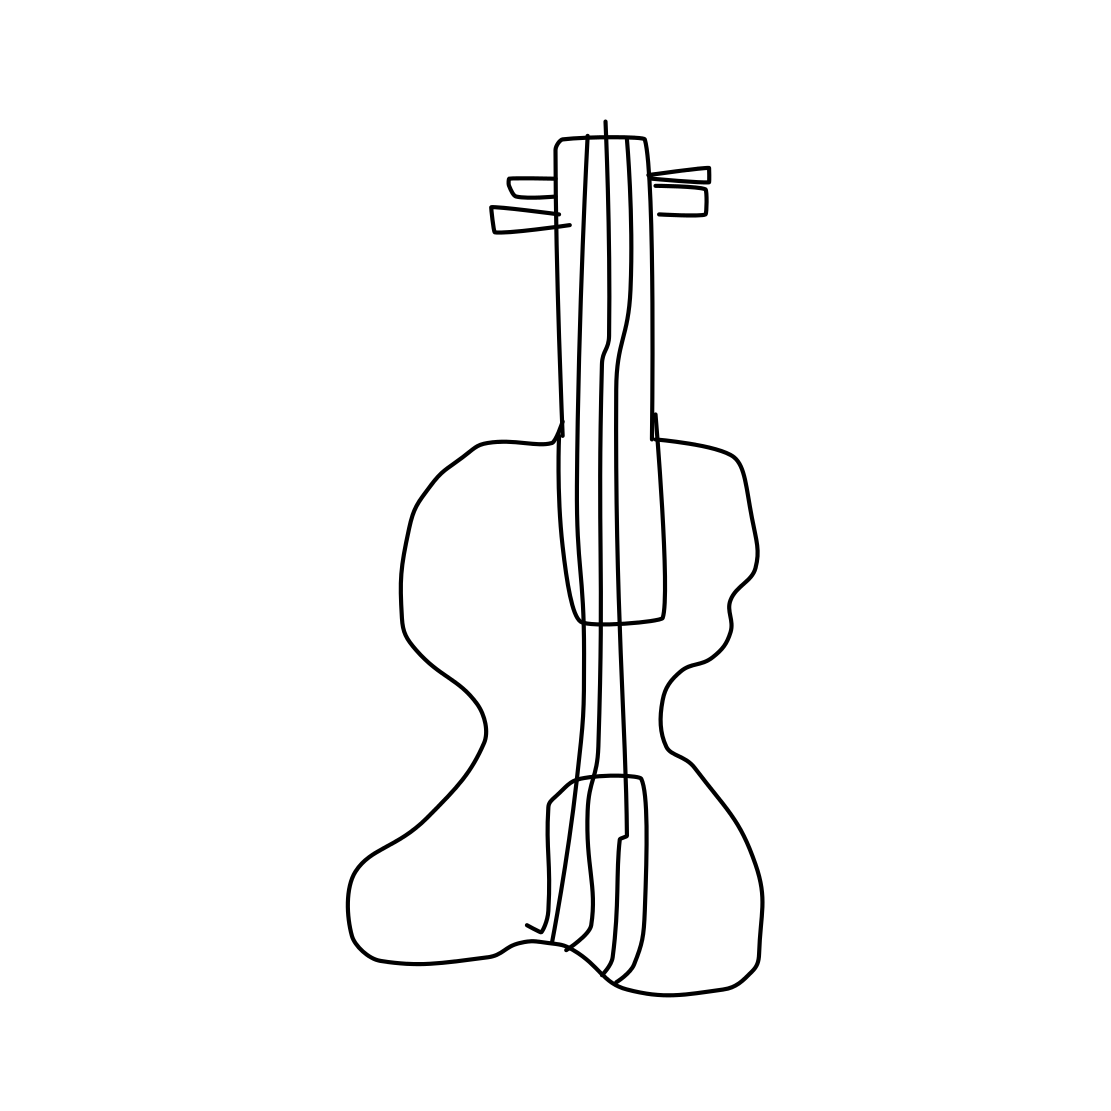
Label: violin